Question: I am unable to create an Android Virtual Device in Eclipse. I added all basic SDK packages but still couldn't add any virtual device. The OK button is still disabled as demonstrated below.

What might I be overlooking here and how do I resolve my problems?
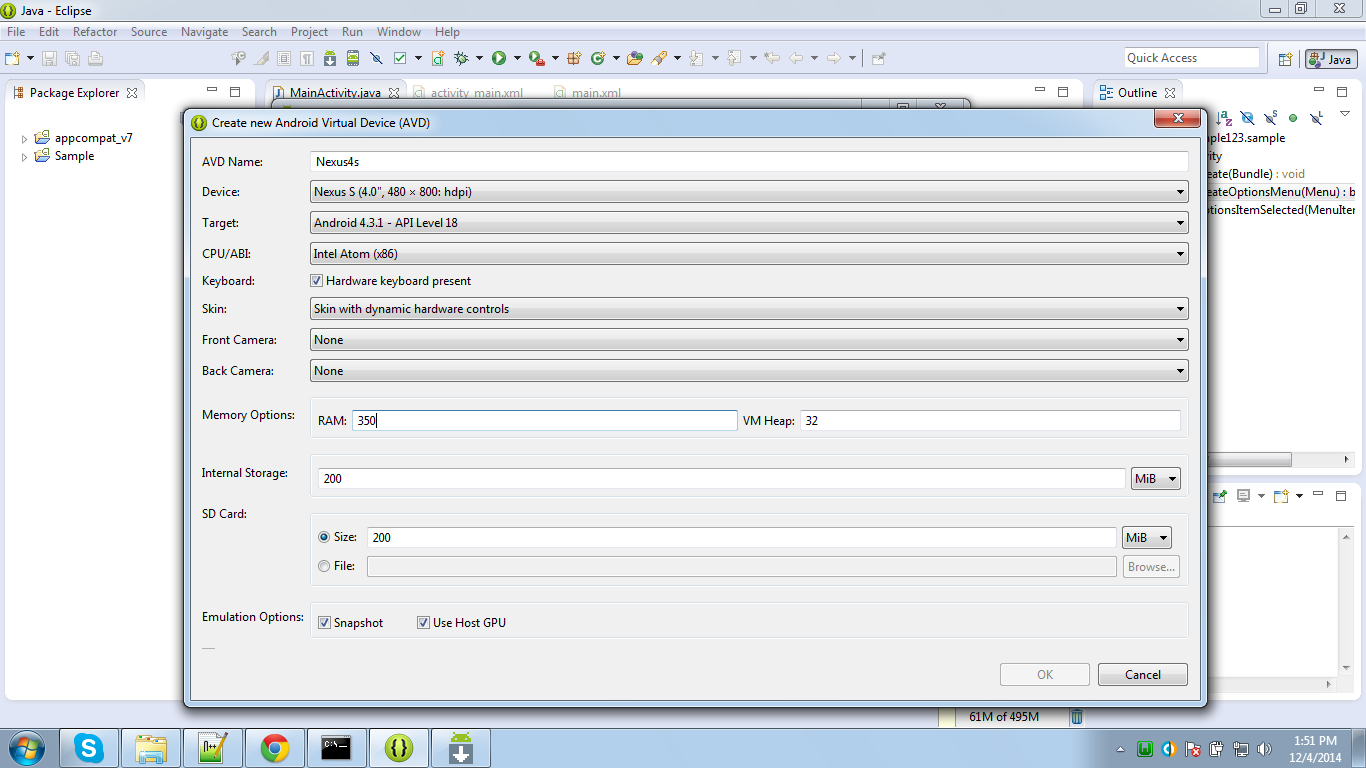
Answer: Don't use both 'Snapshot' and 'Use Host GPU' togather, it's either one or the other.
If you installed Intel Atom boost then use 'Use Host GPU'
Hope that's the problem ;)
If you make the window larger (taller) you will be able to see an error message at the bottom.